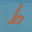
Label: 6